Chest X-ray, PA view. Patient: 29 years old, sex M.
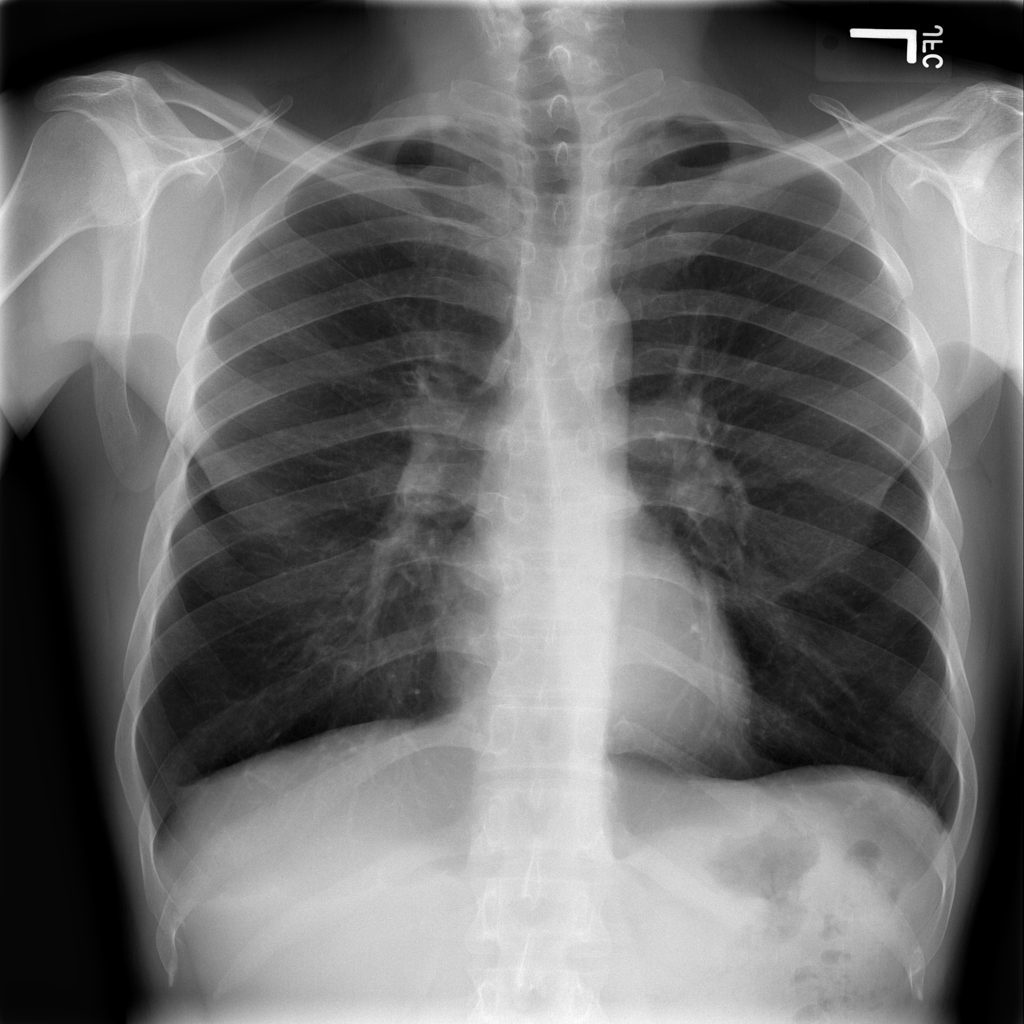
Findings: Infiltration